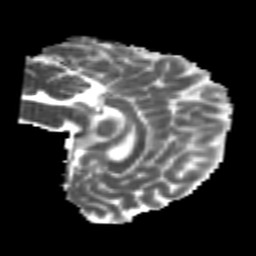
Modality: MD
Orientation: sagittal
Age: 21
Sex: female
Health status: healthy
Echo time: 0.074 s